Aerial crown-view tile of a tropical tree (Barro Colorado Island, Panama), acquired 20250818:
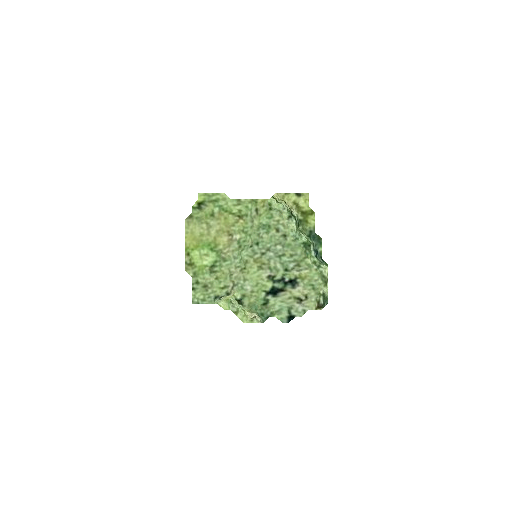
Species: Hieronyma alchorneoides
GBIF accepted scientific name: Hieronyma alchorneoides
Crown area: 21.898 m²